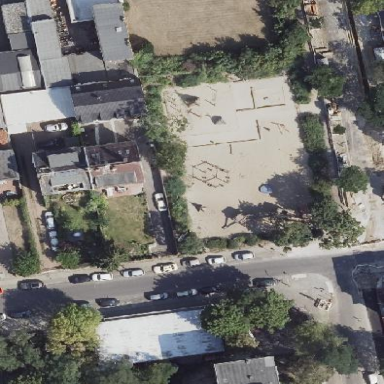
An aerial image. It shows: Sandpit at the playground.